Question: In a slight mental tangle and I expect this is easier than I imagine.
Got the following tables:
'''
create table #x
(
handid int,
cardid int
)
insert into #x
values
(1,2),(1,3),(1,4),(1,5),(1,6),(1,7),(1,8),
(2,2),(2,3),(2,4),(2,300),(2,400),(2,500),(2,8),
(3,2),(3,3),(3,4),(3,300),(3,400),(3,7),(3,8),
(4,2),(4,300),(4,400),(4,500),(4,6),(4,7),(4,8)
create table #winners(cardid int)
insert into #winners values(300),(400),(500)
select a.*
from
#x a
inner join #winners b
on
a.cardid = b.cardid
'''
This returns the following:

I only want this query to return the rows when of the three 'cardid's exists for a 'handid'. So the desired result set would not include 'handid' 3.
This is a model of reality.
In reality #x contains 500 mill records.
Ok - there are actually that are made up of sets of data from '#winners' which have a variable number of records. So amending the original code to the following the result set should not include 'handId' 1 or 'handId' 3. I am also getting some unwanted duplicate records in the result set:
'''
create table #x
(
handid int,
cardid int
)
insert into #x
values
(1,2),(1,3),(1,4),(1,5),(1,6),(1,7),(1,8000),
(2,2),(2,3),(2,4),(2,300),(2,400),(2,500),(2,8),
(3,2),(3,3),(3,4),(3,300),(3,400),(3,7),(3,8),
(4,2),(4,300),(4,400),(4,500),(4,6),(4,7),(4,8)
create table #winners(winningComb char(1), cardid int)
insert into #winners values('A',300),('A',400),('A',500),('B',8000),('B',400)
select a.*
from
#x a
inner join #winners b
on
a.cardid = b.cardid
'''
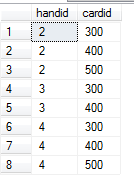
Answer: You can use something like this:
'''
select handid
from #x
where cardid in (select cardid from #winners)
group by handid
having count(handid) = (select count(distinct cardid)
from #winners);
'''
See <URL>
Result:
'''
| HANDID |
----------
| 2 |
| 4 |
'''
Based on your edit, here is an attempt that returns the correct result however I am not sure if it will work with the larger dataset that you have:
'''
;with cte as
(
select w1.cardid, w1.winningComb, w2.ComboCardCount
from winners w1
inner join
(
select COUNT(*) ComboCardCount, winningComb
from winners
group by winningComb
) w2
on w1.winningComb = w2.winningComb
)
select a.handid
from x a
inner join cte b
on a.cardid = b.cardid
where a.cardid in (select cardid from cte)
group by handid, b.ComboCardCount
having COUNT(a.handid) = b.ComboCardCount
'''
See <URL>
Result:
'''
| HANDID |
----------
| 2 |
| 4 |
'''